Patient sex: F
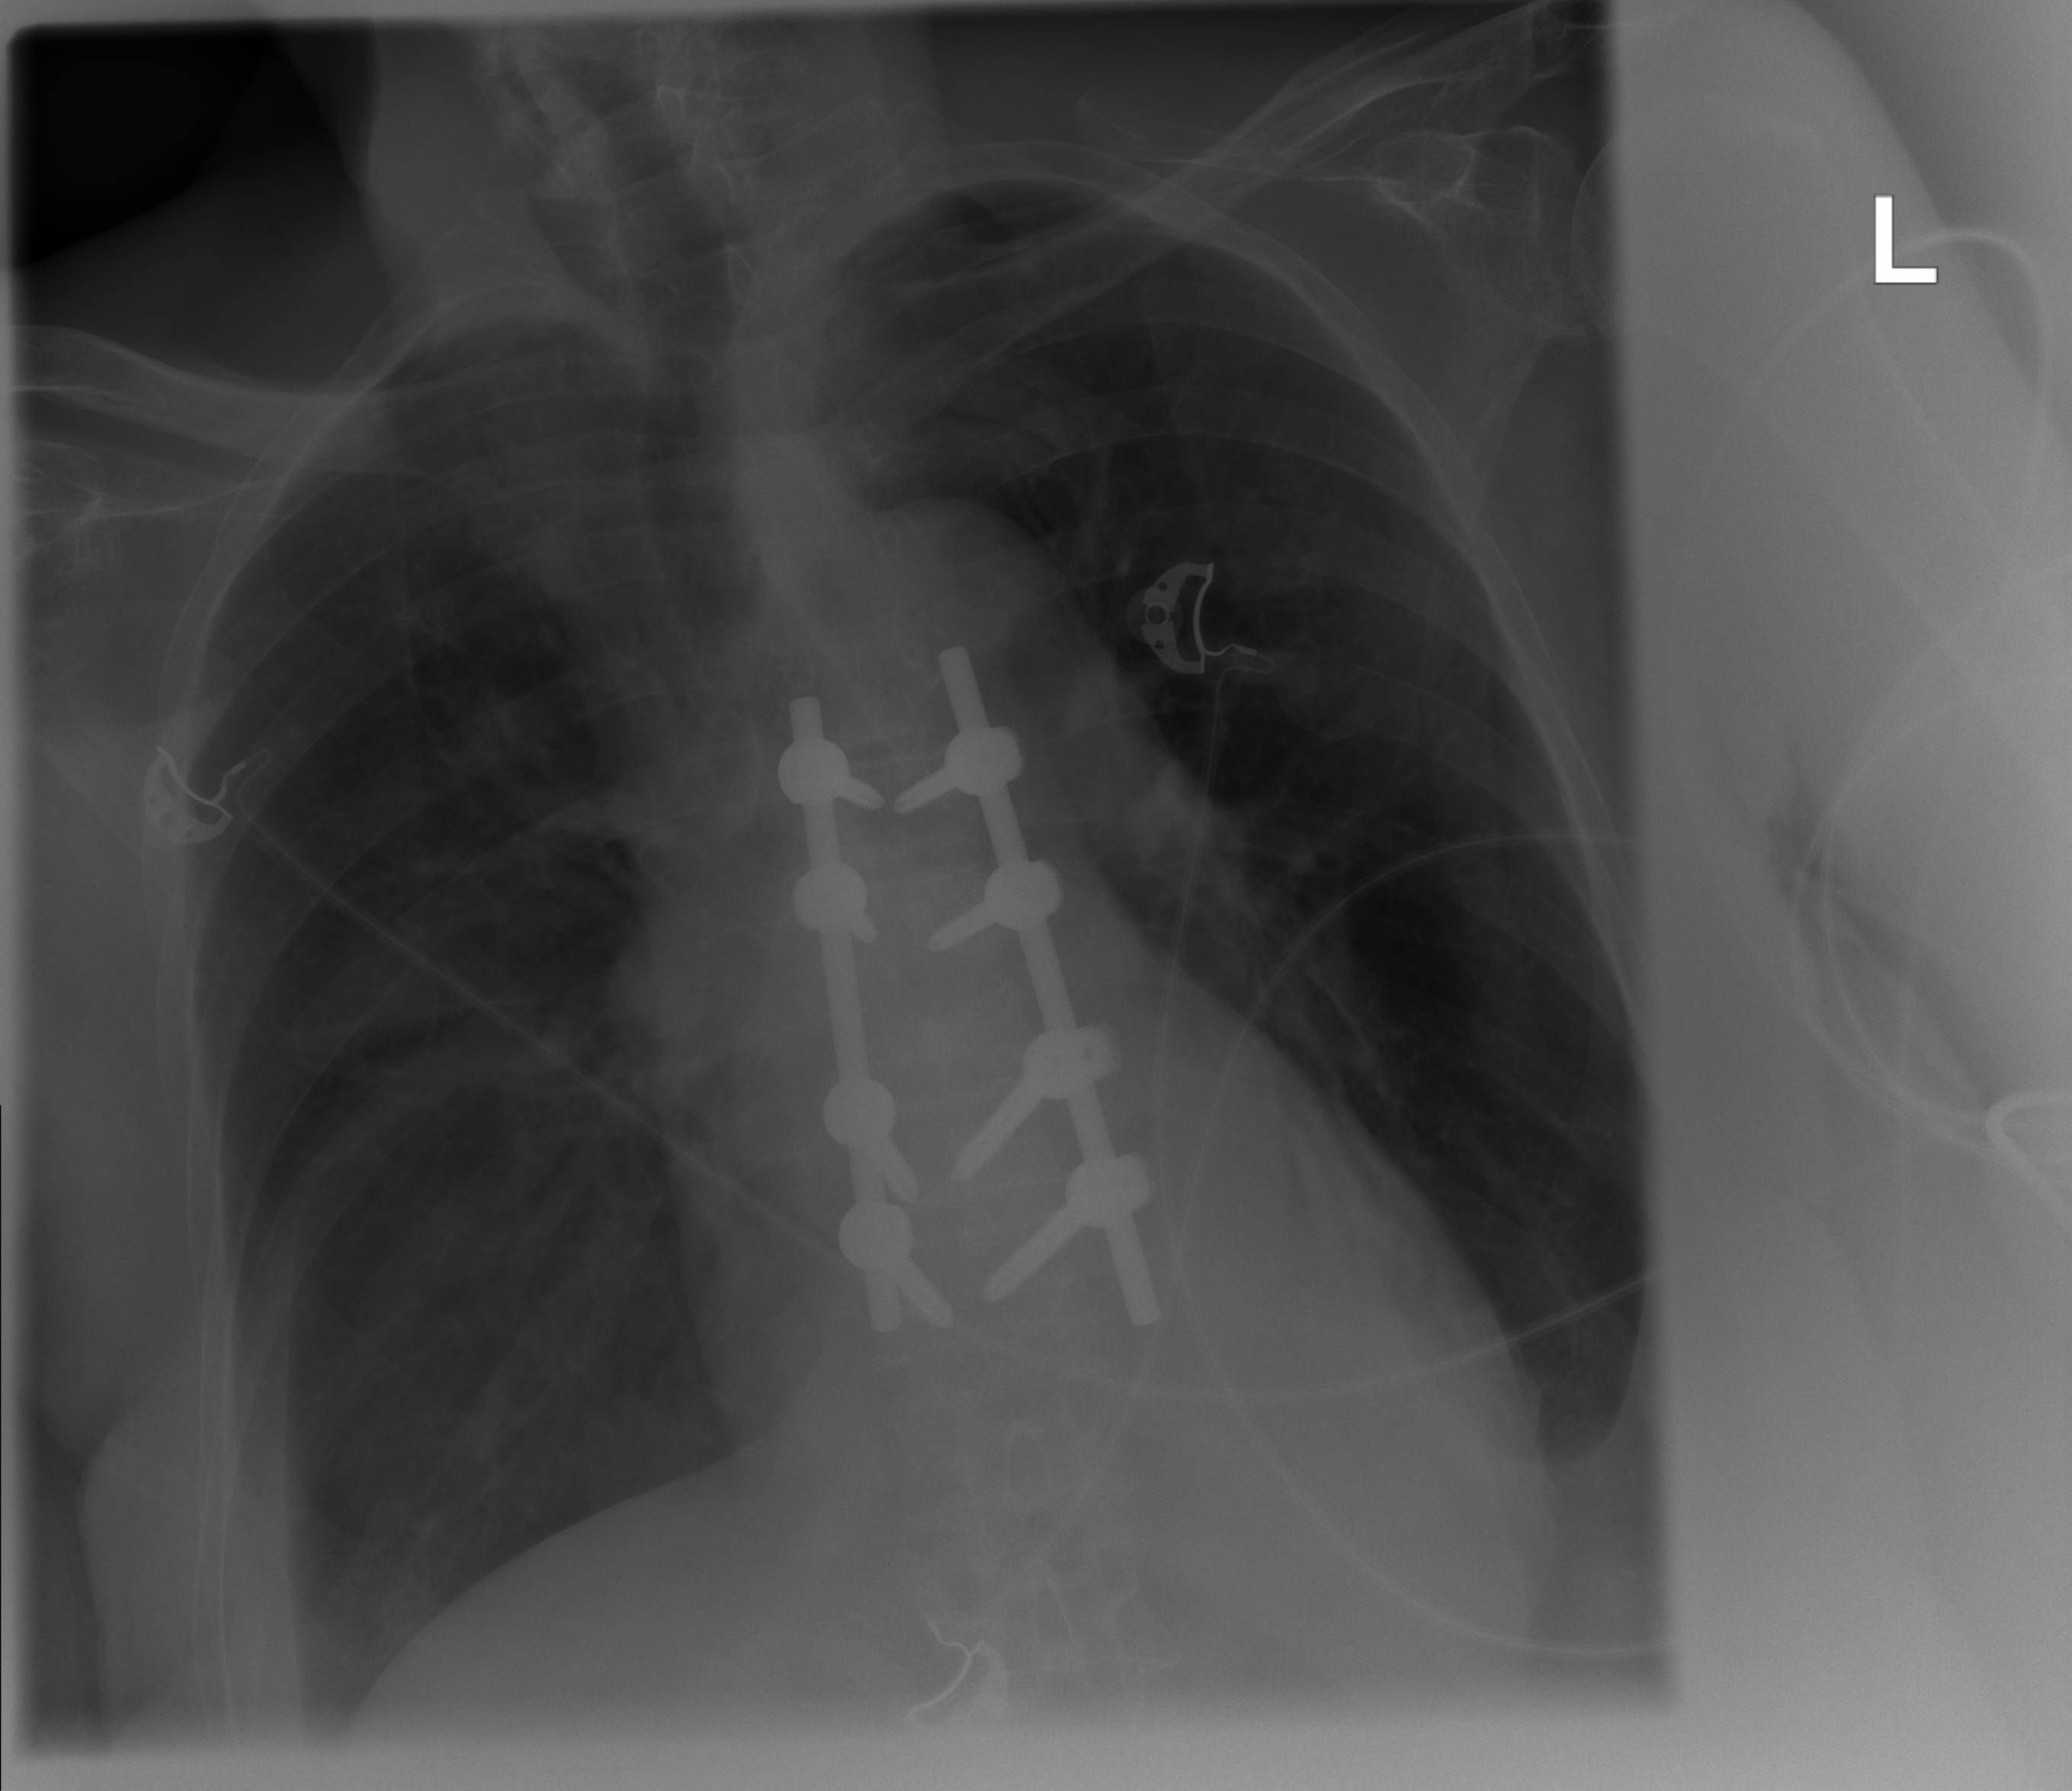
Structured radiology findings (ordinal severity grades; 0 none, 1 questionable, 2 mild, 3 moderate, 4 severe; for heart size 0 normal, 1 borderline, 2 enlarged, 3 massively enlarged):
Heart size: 0
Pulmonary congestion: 0
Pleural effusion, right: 0
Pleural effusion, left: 2
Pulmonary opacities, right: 0
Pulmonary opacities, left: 0
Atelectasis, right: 0
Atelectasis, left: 0